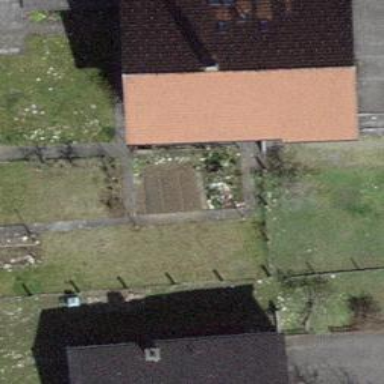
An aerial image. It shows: Building with tile roof.